Question: I am using WaveMaker and Eclipse IDE. In WaveMaker,I create java services and edit them using eclipse. Have to set its default service package's path into 'services/serviceName/src' package folder.Right clicking on src folder and select 'Use as Source Folder' option open another window.
Now the problem is:
my folder name is now : 'services/serviceName/src/com/subpackage1/subpackage2/subpackage3/subpackage4/subpackage5'
I want to rename it as 'services/serviceName/src' with default package in which java file is there. Its not allowing me to rename it as above..
Below is the screenshot.
I want to rename it to services/userSignupService/src
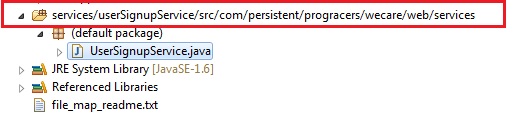
Answer: Okay. I was giving full path name while creating java service in wavemaker. I've created it without full path. and in Eclipse, Right Click>Build Path>Use as source folder works.